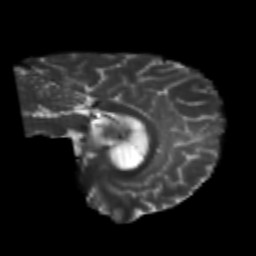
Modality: T2w
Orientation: sagittal
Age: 24
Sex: male
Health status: healthy
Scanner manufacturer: philips
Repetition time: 7.384 s
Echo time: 0.08599 s